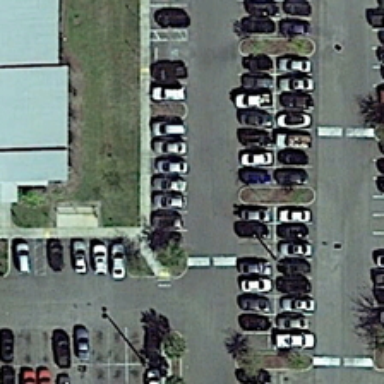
Many cars are in a parking lot with some green trees .